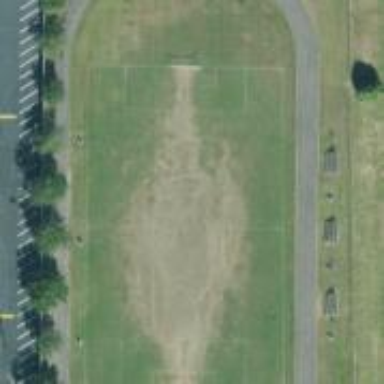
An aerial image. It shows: Soccer pitch designated for leisure and sports activities.